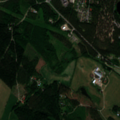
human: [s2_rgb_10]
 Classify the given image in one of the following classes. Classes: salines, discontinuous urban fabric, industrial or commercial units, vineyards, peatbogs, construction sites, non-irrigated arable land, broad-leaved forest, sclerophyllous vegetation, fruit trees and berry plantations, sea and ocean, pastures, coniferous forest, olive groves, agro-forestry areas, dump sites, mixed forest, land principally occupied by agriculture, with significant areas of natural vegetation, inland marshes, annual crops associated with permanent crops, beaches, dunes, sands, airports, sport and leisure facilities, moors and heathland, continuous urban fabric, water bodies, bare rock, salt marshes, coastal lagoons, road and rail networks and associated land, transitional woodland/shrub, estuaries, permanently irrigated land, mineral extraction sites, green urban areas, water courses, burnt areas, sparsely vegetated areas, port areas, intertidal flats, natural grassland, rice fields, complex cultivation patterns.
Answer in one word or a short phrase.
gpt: discontinuous urban fabric, non-irrigated arable land, land principally occupied by agriculture, with significant areas of natural vegetation, coniferous forest, mixed forest, transitional woodland/shrub, water bodies